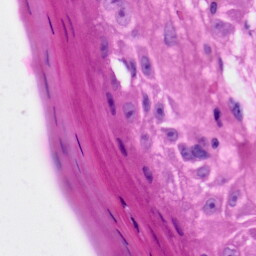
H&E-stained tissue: Skin